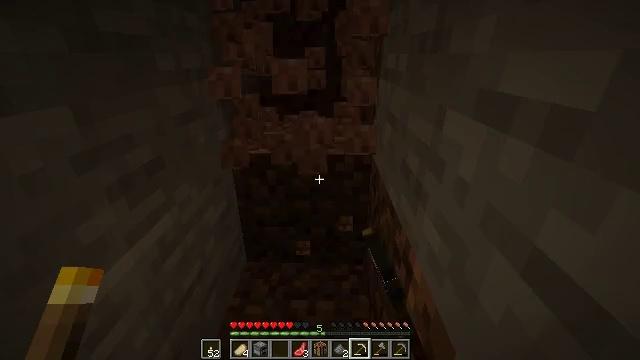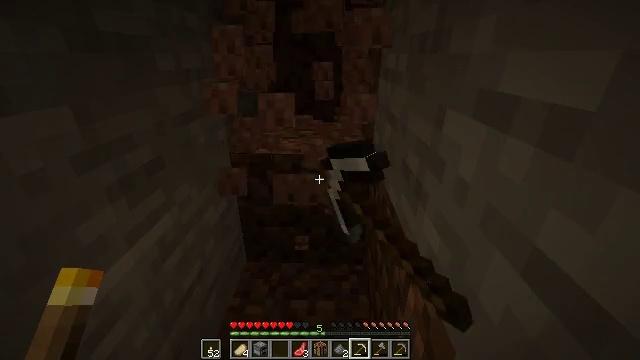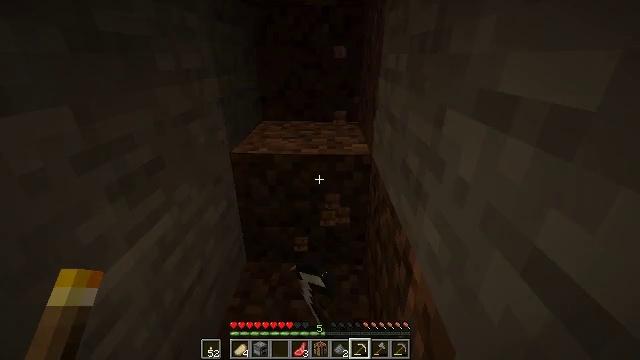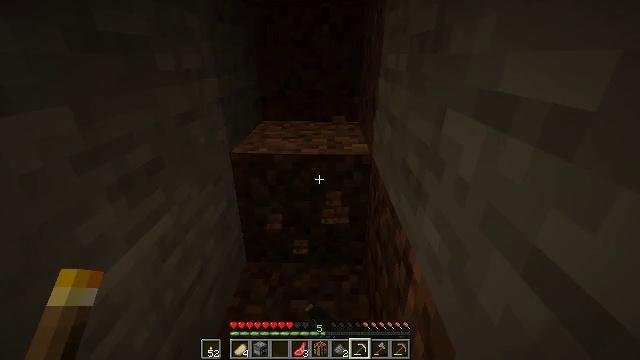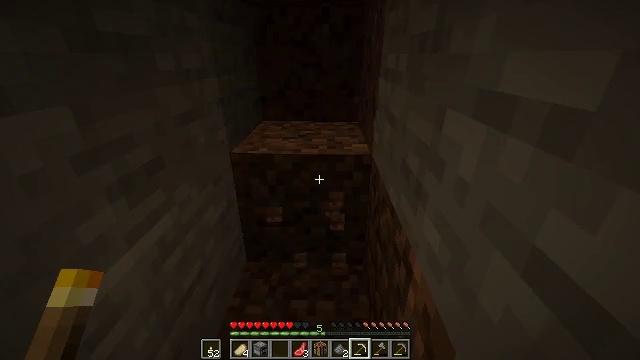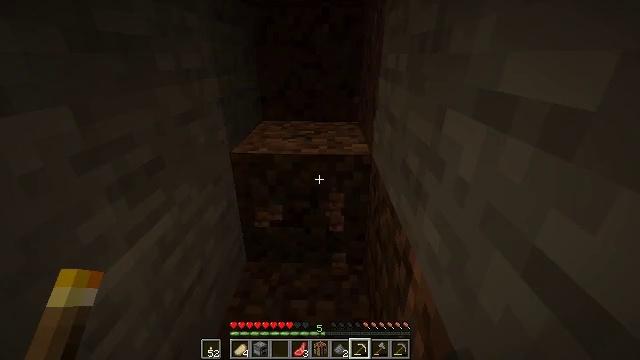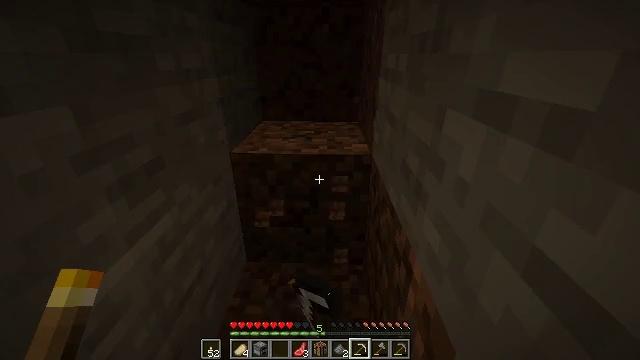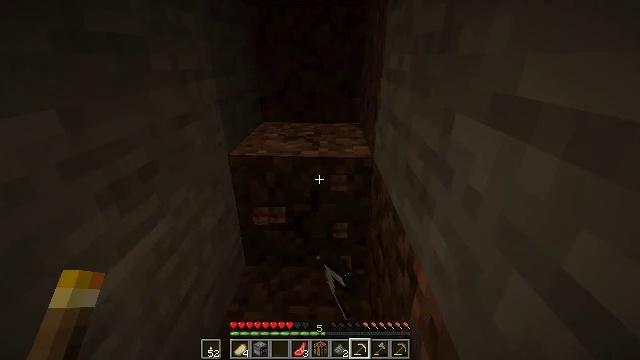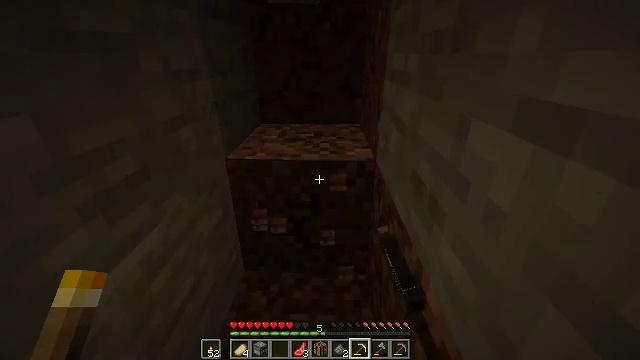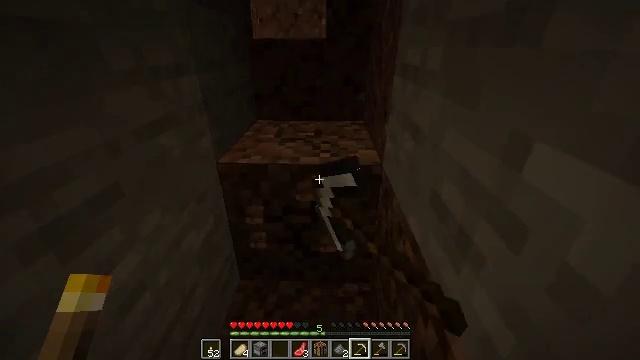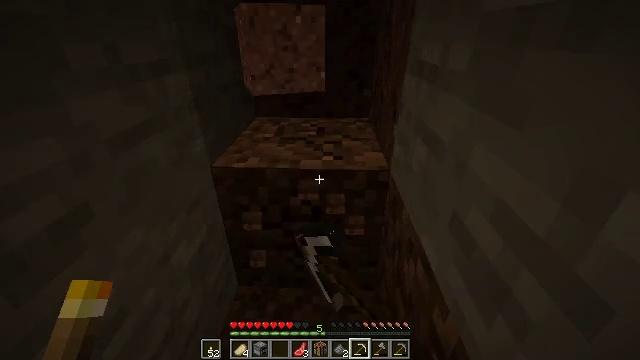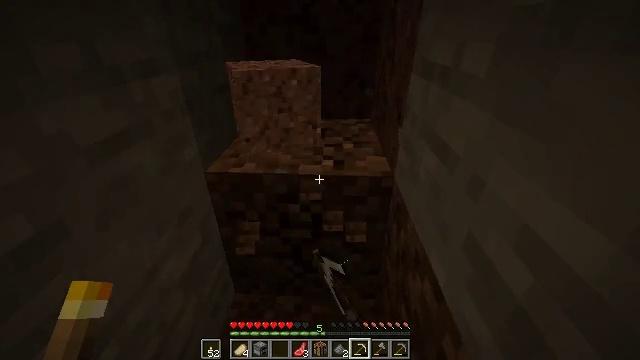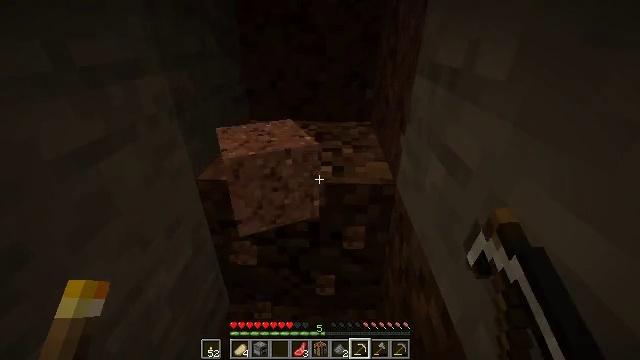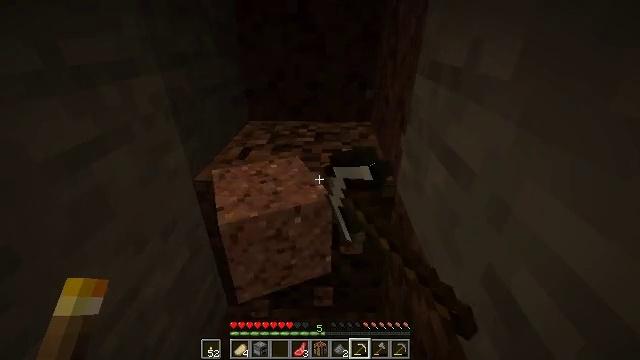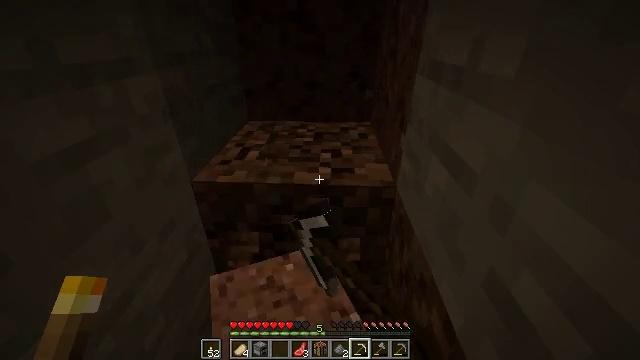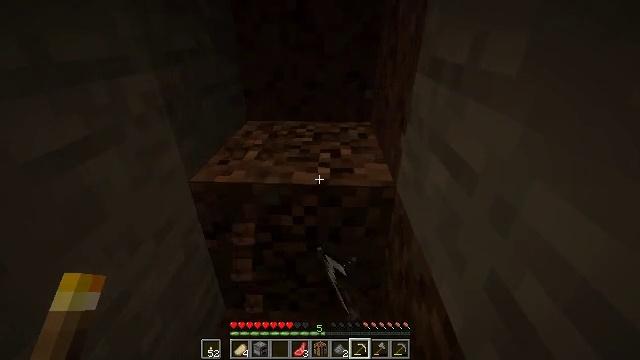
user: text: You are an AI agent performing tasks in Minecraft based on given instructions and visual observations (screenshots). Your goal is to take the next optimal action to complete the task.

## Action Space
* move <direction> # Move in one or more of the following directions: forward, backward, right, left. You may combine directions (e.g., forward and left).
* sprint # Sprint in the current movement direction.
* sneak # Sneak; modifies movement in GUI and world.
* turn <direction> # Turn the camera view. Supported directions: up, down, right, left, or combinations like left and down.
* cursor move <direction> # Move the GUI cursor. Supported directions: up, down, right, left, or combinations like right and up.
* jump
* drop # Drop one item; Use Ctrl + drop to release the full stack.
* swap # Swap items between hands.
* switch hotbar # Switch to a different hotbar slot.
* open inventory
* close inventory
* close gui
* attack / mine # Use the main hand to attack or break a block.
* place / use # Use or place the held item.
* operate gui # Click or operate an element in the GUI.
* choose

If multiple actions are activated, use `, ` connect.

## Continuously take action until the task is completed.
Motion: motion action
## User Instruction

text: Get dirt block.
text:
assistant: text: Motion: attack / mine
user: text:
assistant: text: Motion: attack / mine
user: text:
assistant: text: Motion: attack / mine
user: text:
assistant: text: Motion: attack / mine
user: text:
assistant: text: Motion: attack / mine
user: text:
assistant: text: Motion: attack / mine
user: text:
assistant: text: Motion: move forward and move right, attack / mine
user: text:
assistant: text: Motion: move forward and move right, attack / mine
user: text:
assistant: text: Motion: move forward and move right, turn down, attack / mine
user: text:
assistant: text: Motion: move forward and move right, turn down, attack / mine
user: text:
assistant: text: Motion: attack / mine
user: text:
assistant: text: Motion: attack / mine
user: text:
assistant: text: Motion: attack / mine
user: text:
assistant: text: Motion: attack / mine
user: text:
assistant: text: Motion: attack / mine
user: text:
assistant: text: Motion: attack / mine
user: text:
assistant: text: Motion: attack / mine
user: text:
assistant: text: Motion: attack / mine
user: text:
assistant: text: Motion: attack / mine
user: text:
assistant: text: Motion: move forward and move right, turn up, attack / mine
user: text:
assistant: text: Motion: move forward and move right, turn up, attack / mine
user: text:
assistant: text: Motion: attack / mine